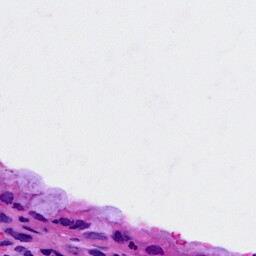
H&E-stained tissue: Cervix